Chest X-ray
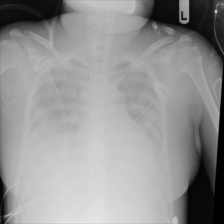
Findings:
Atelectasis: negative
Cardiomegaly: negative
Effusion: negative
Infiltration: negative
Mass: negative
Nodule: negative
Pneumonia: negative
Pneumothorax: negative
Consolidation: negative
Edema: negative
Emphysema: negative
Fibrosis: negative
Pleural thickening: negative
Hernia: negative